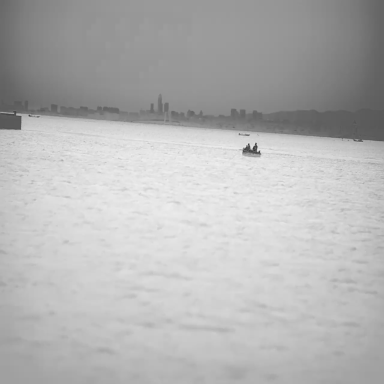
There are four bulk_carriers in the infrared image.